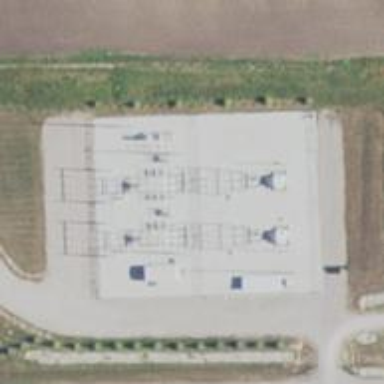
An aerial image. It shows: Distribution level power substation surrounded by fence.